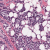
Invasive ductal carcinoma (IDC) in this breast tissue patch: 0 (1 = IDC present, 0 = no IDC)